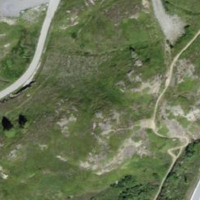
EUNIS habitat code: 26
Species observed at this site:
Jacobaea incana
Phoenicurus ochruros
Anthus spinoletta